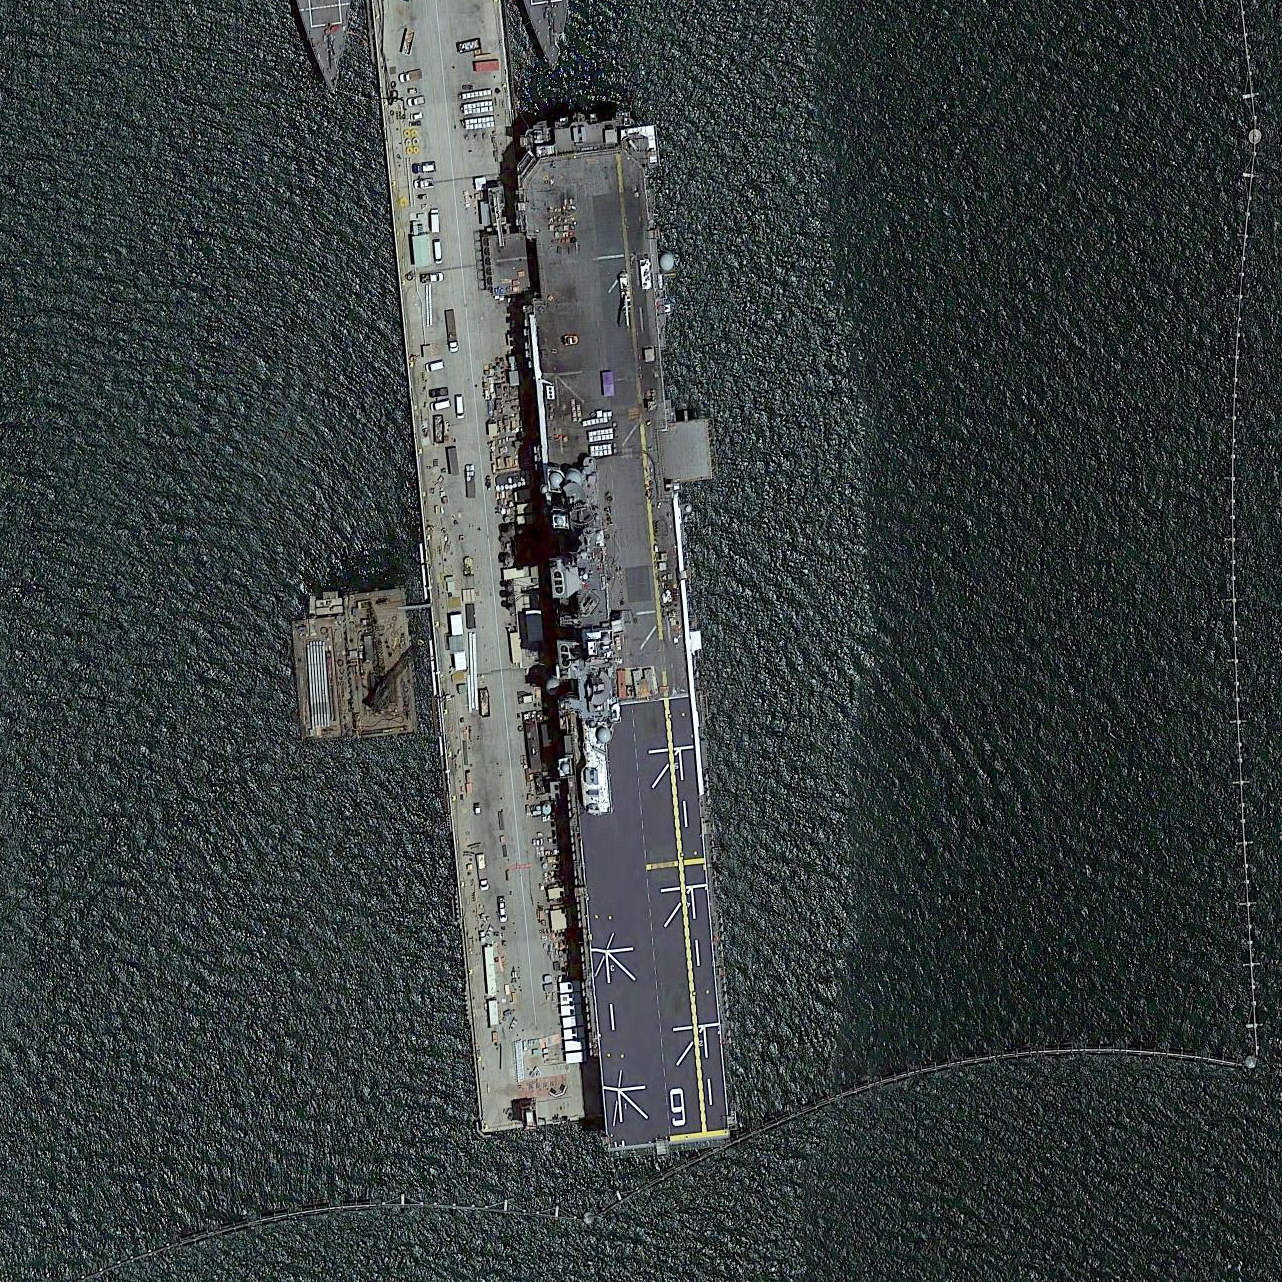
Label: assault